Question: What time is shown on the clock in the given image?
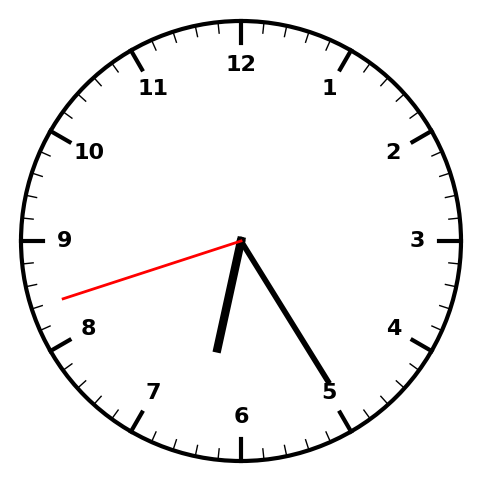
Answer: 06:24:42